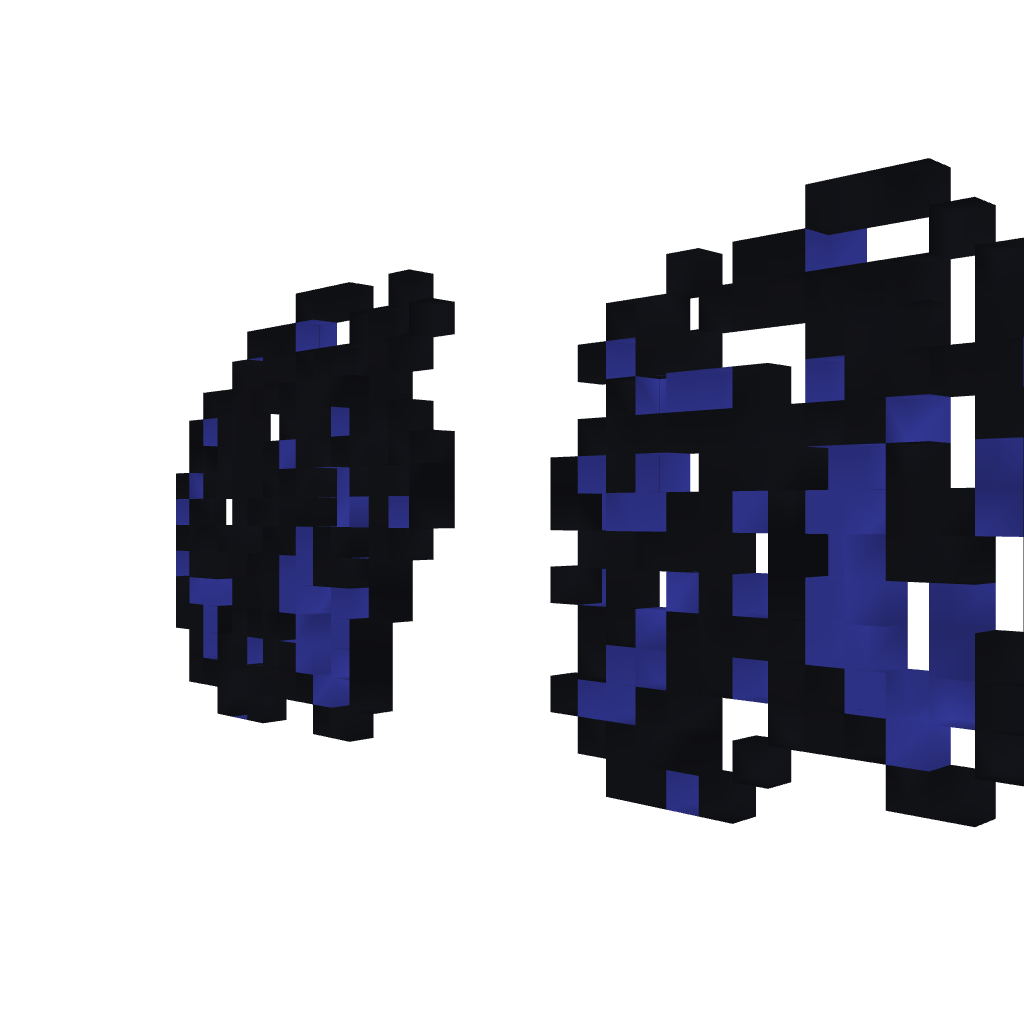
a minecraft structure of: Medusa Head from Castlevania 1